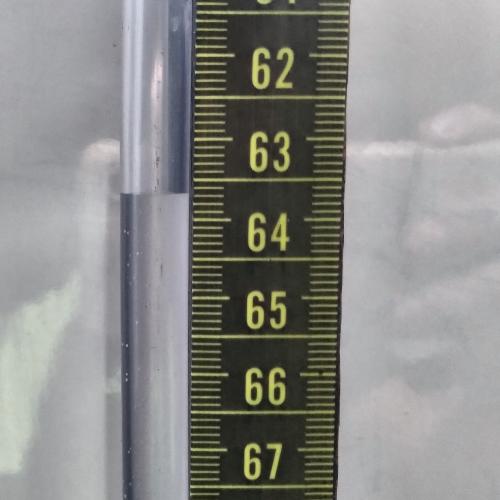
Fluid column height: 63.7 cm